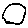
Label: circle